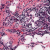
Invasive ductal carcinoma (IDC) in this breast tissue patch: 1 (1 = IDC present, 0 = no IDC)